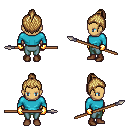
a pixel art fantasy rpg character, female body template, human, tanned skin, teal long-sleeve shirt, teal pants, blonde short topknot hairstyle, gold gloves, brown shoes, spear, four views (front, back, left, right), 2x2 character sprite sheet, small pixel art, hard edges, no anti-aliasing